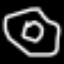
Label: donut